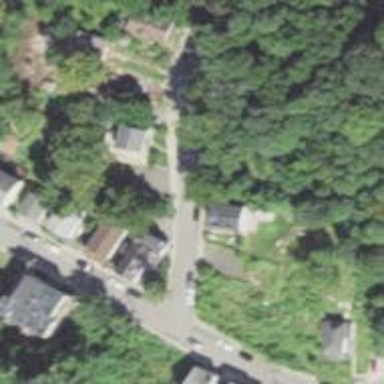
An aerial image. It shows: Residential driveway serving as service road.